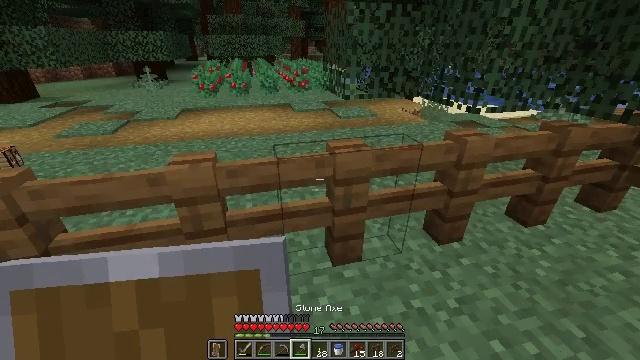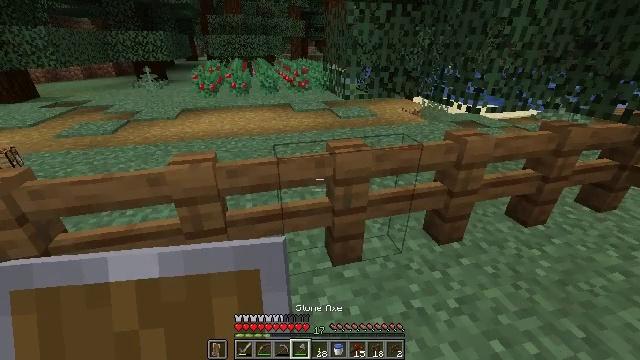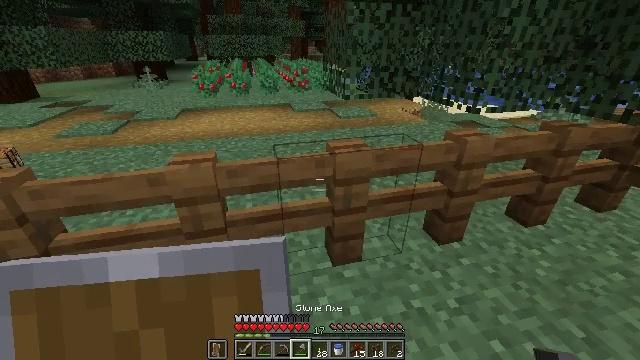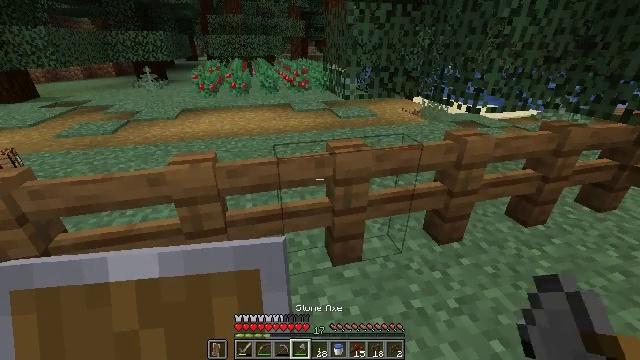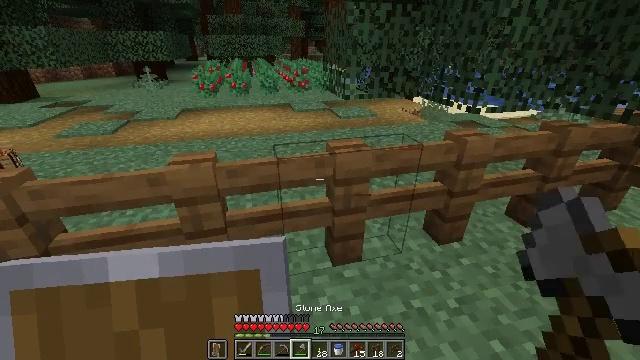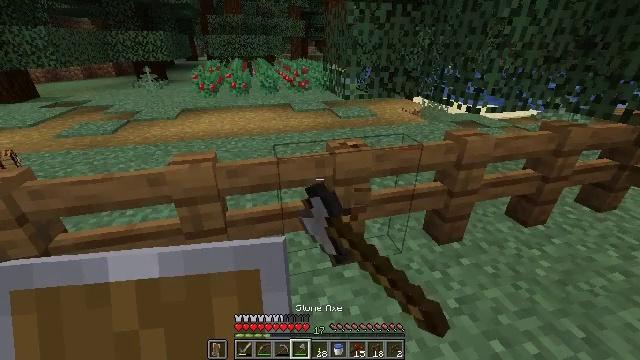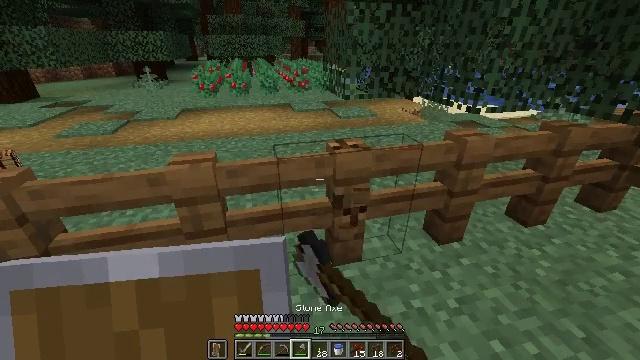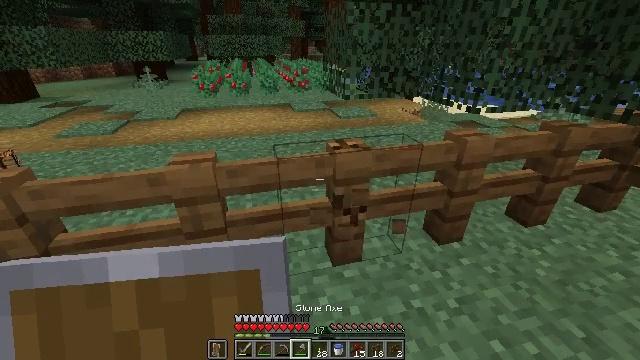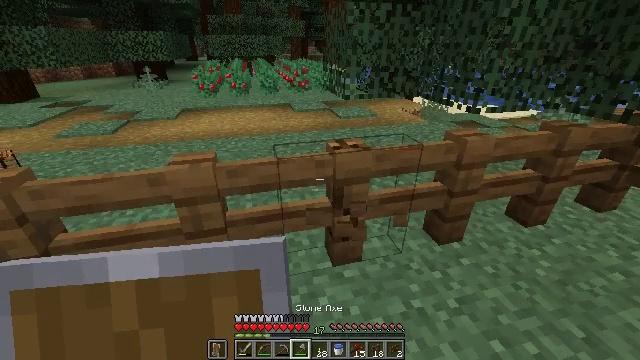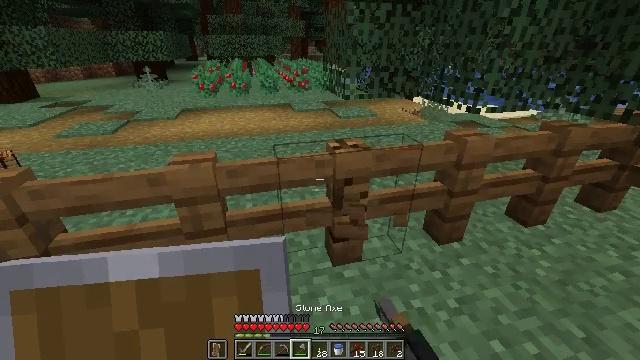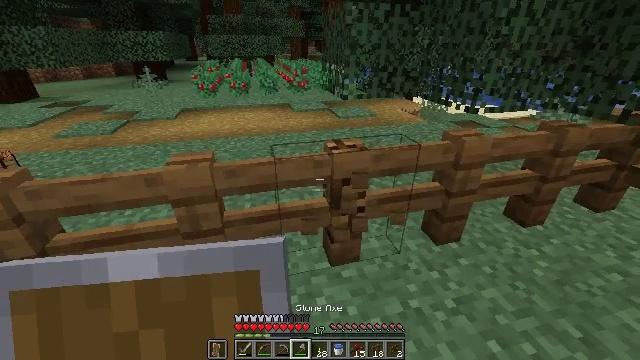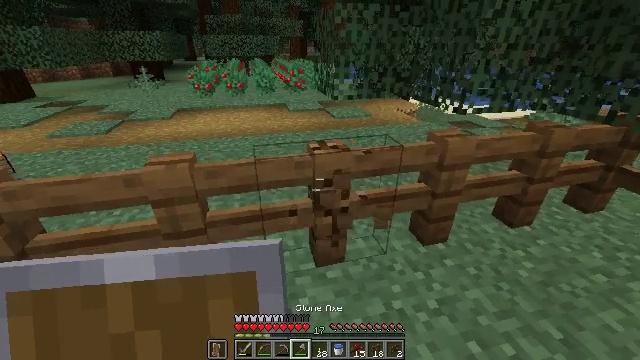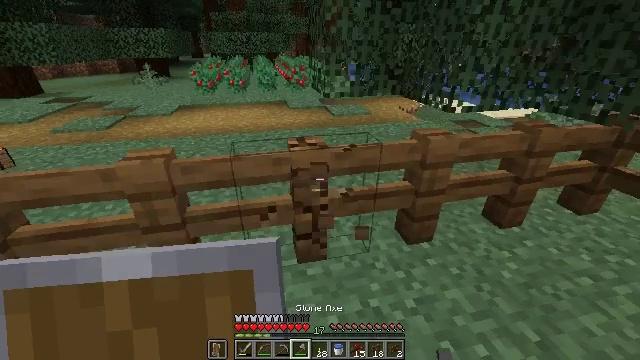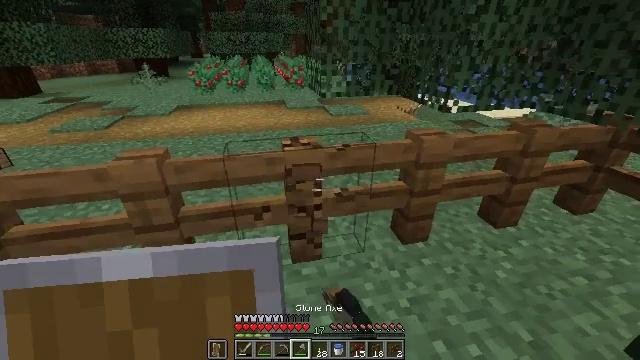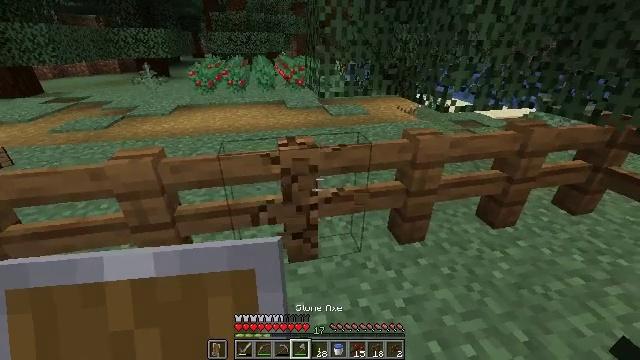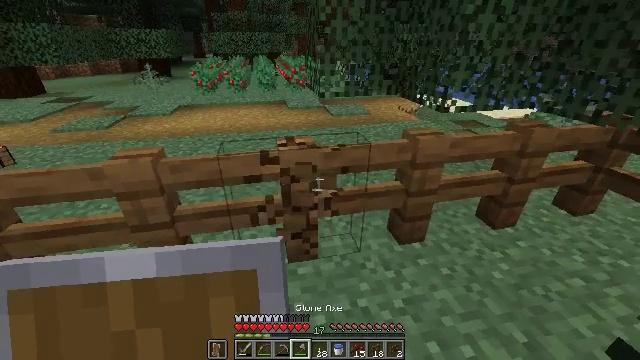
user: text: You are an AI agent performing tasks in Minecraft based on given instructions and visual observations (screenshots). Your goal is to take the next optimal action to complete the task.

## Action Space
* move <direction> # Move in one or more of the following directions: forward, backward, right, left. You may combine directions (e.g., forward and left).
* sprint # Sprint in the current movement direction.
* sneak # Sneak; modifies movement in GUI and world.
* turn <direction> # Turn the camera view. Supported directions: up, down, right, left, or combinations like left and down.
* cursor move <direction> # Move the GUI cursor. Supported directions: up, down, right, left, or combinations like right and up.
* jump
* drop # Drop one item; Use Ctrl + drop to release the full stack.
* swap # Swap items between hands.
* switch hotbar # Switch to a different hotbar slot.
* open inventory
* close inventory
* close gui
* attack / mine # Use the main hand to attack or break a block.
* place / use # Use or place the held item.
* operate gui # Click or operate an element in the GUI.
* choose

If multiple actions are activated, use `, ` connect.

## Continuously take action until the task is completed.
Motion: motion action
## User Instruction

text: Gather spruce fence pieces.
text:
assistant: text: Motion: no_op
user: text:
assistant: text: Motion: no_op
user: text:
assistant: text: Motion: no_op
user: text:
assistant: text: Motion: attack / mine
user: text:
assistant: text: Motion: attack / mine
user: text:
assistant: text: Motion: attack / mine
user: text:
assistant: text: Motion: attack / mine
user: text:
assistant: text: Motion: attack / mine
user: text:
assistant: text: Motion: attack / mine
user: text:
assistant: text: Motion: move right, attack / mine
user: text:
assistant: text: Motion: move right, attack / mine
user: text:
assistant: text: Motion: turn left, attack / mine
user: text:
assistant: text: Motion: attack / mine
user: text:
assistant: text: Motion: attack / mine
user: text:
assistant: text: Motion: attack / mine
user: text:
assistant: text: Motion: attack / mine
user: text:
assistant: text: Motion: attack / mine
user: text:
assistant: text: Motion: turn left, attack / mine
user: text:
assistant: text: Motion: attack / mine
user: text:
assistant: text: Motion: attack / mine
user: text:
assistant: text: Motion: attack / mine
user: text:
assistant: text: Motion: attack / mine
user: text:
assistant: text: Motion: move left, turn left and down
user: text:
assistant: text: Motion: no_op